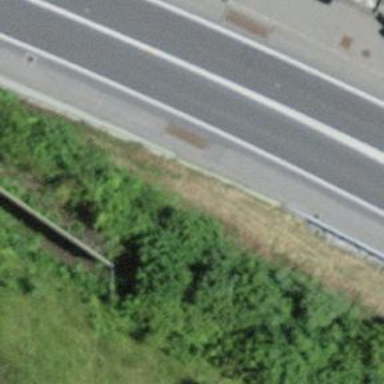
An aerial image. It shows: Retaining wall.